Question: I've been searching on how to resize the tab bar items on the "Tab Bar Controller," but obviously couldn't find anything.
The reason why I want to do this is because I have exactly 6 items, and it causes the "more" item to be created whenever you have 6 or more. So 4 items show up on the bottom and a "more" item that shows the other two items when clicked.
My title for all my items are short, so I want to squeeze 6 of them right below without the "more" and the only way to do that is to shrink the items width. How can I resize the width of each item?
An Image is attached if I wasn't clear enough, thanks in advance.

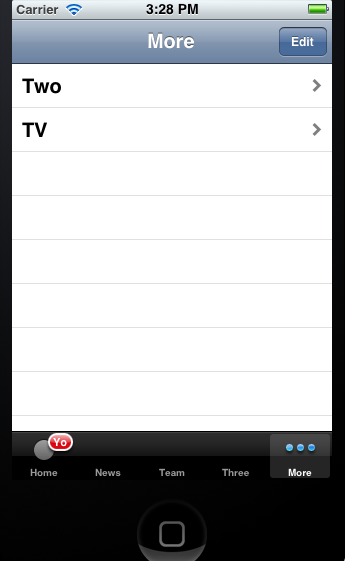
Answer: The UITabBarController does not support much customizing, so you'll either need to write your own or use one that has already been written by someone else for a similar purpose. You should check cocoacontrols.com and github, I'm sure something already exists to accomplish this, or at least something you can easily modify.